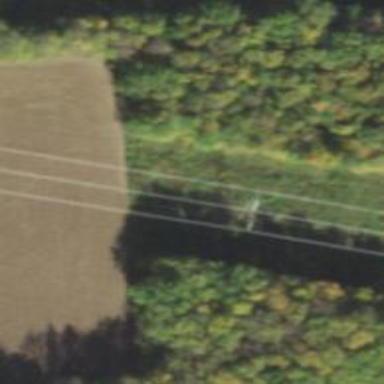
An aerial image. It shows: Power tower.